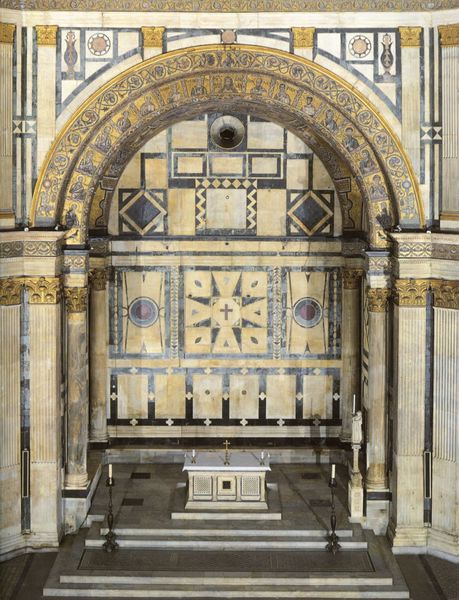
Titel: Baptisterium (Florenz)
Standort: Florenz, Baptisterium (EU - I - Toskana)
Schlagwörter: blau, gott, weiß, gelb, marmor, pfeiler, schwarz, säule, säulen, gebäude, muster, ornament, wand, architektur, stein, innenraum, felder, kirche, gold, innen, kreis, relief, bogen, linien, pilaster, rundbogen, treppe, treppen, ornamente, kerze, kerzen, leuchter, stufen, tor, bögen, treppenstufen, kreuz, religion, kacheln, mosaik, altar, kapitelle, pult, rom, kapitell, quadrate, portal, geometrisch, kerzenständer, kerzenhalter, kreuze, christus, jesus, apsis, chor, kapelle, treppenstufe, heilige, opfer, jünger, korinthisch, geometrie, symbole, mamor, lisenen, romanisch, stiege, apostel, byzanzinisch, hauptaltar, weiß7